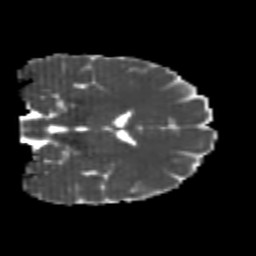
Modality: MD
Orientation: coronal
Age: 22
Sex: female
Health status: healthy
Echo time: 0.074 s